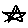
Label: star